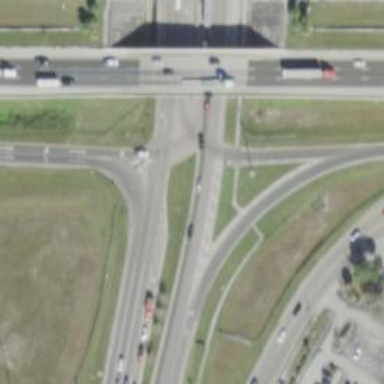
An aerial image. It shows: Diamond junction on motorway link.